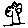
Label: tree